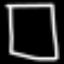
Label: square